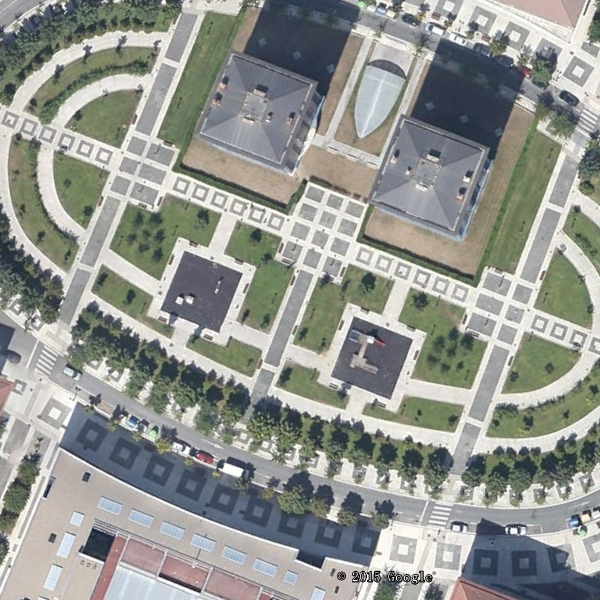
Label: Square